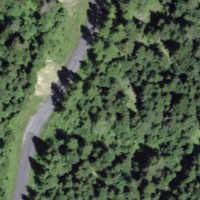
EUNIS habitat code: 43
Species observed at this site:
Parnassia palustris